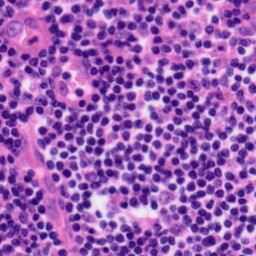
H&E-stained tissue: Tonsil